Question: I have bought a certificate for my program.
The website from which I bought it, sent me an file (). No additional files were sent, but I'm almost 100% sure that I don't need anything more.
When I click on that file, there are information like:
- - -
All that info seems to be fine.
I have my file, that I want to sign with it (so when e.g. user will run it as administrator on Windows, he will be able to see the certificate info).
I found that I can use for it, but it always returns an error that no certificate that meets all criteria was found.
So, (add to my ) (and all files that I can generate from that file)?
I have no experience in certificates, .cer and all certificates terminology, so please take that into account while answering (I'm a simple man... ;)
---
So far I have installed (I think I did it in right way) .cer at the store on your computer account, according to <URL>:
1. Start->Run ->MMC
2. File -> Add/ Remove Sanp in...
3. From the "Add or Remove Snap-ins" window select "Certificates" and click at "Add >". Select "Computer Account" and then click at "Next".
4. Select "Local Computer" and click at "Finish".
5. Open "Trusted Root Certification Authorities" store at the left pane and click at "Certificates", shown in Figure 7. Then right click at the right window pane and select "All Task -> Import".
6. Import the above .cer file that you created and install it.
I indeed see my cer at the MMC now:

Still, I don't know how to use signtool.exe in proper way.
The command:
'''
Signtool sign /v
/t http://timestamp.verisign.com/scripts/timstamp.dll
/n CER_NAME_HERE FileToSign.exe
'''
Fails, because
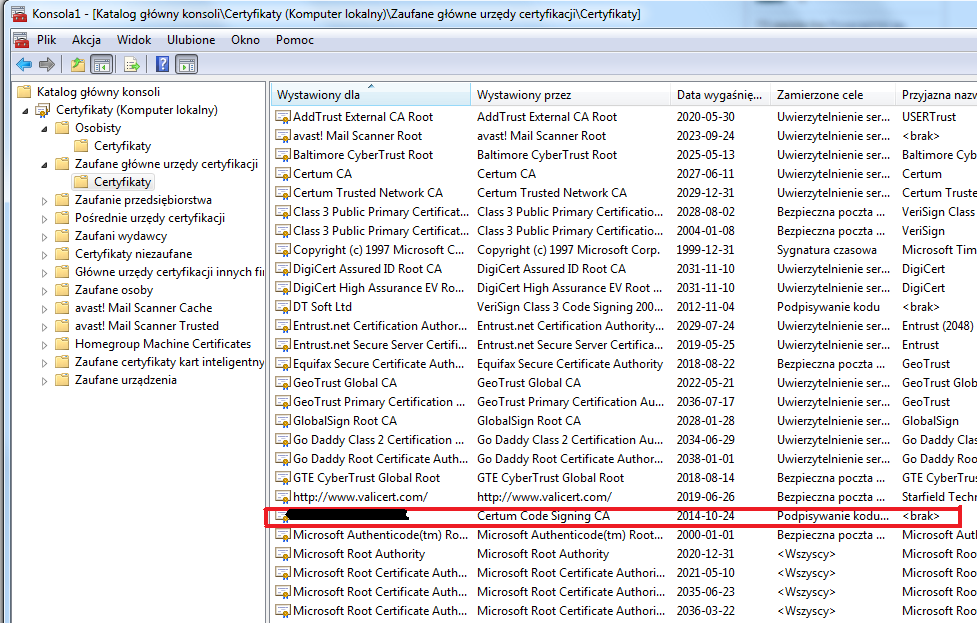
Answer: From your sample, you're not actually specifying the certificate file.
Firstly, you need to <URL> containing the certificate and any signing CA certificates, which you then pass with the '/f' option:
'''
signtool.exe sign /f "blah.pfx" /t http://timestamp.comodoca.com/authenticode "filetosign.exe"
'''
The '/n' option is only used to select a specific certificate from the certificate store.